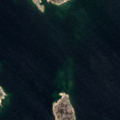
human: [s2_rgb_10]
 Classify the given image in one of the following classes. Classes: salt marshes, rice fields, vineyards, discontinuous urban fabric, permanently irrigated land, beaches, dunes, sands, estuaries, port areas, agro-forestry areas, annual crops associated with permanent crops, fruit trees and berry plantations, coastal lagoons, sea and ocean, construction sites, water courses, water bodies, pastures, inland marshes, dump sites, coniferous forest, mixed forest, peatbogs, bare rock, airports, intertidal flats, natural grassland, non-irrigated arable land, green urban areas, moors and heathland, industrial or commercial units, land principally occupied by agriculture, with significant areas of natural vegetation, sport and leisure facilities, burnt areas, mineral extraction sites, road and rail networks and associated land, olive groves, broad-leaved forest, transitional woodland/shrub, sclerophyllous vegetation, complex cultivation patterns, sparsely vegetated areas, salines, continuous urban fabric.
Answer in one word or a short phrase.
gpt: bare rock, sea and ocean